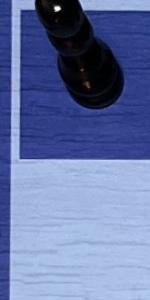
Label: Empty